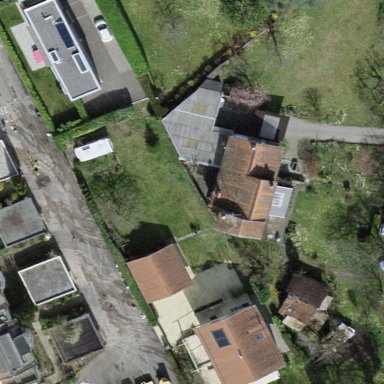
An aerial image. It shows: Garden surrounded by fence.